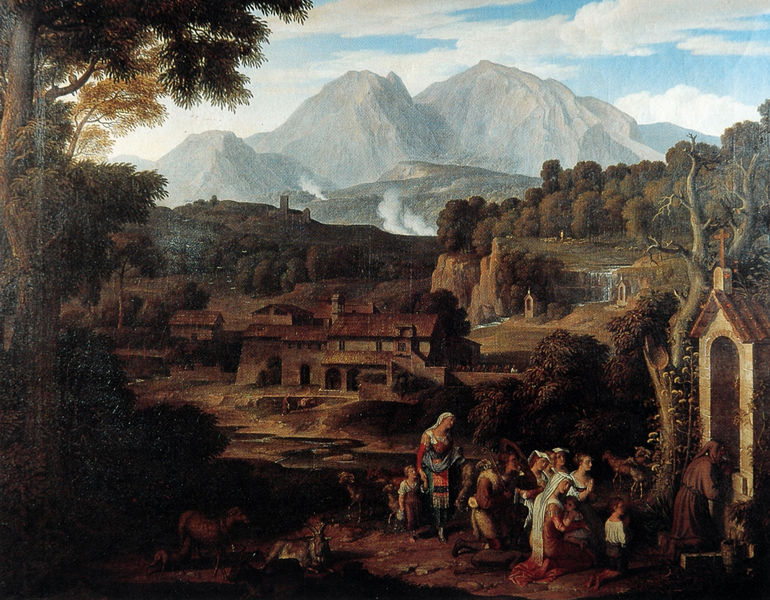
Titel: Das Kloster S. Francesco di Civitella mit Kreuzwegstationen
Künstler: Joseph Anton Koch
Standort: Chemnitz
Institution: Städtische Museen
Schlagwörter: baum, berg, blau, dunkel, felsen, gemälde, himmel, mann, schatten, wasser, weiß, wolken, bäume, fluss, frauen, grün, landschaft, menschen, ocker, stadt, blumen, braun, fenster, frau, grau, hintergrund, männer, strasse, szene, anlage, dach, gebäude, gras, haus, hund, rasen, rot, tier, tiere, weg, wiese, wolke, leute, wand, stein, steine, öl, bach, baumstamm, erde, felder, ferne, häuser, hügel, natur, weite, gewässer, kirche, qualm, rauch, land, kutte, familie, kind, kontrast, tal, wald, wasserfall, brunnen, kinder, turm, bewölkt, trocken, berge, gebirge, gipfel, hang, dorf, dächer, bergkette, nebel, kuh, bauernhof, hütten, idylle, dampf, blue, church, men, oil, people, white, women, dress, gray, green, painting, woman, yellow, wandmalerei, brown, perspective, ruine, schaf, burg, kreuz, religion, denkmal, festung, wälder, knien, leinwand, beten, gebet, altar, sonntag, smoke, hirsch, hügelig, clouds, karg, man, sky, tree, brauntöne, knieend, kniend, andacht, priester, building, house, landscape, mountain, mountains, nature, bauernhaus, kapelle, houses, roof, trees, village, mönch, menschengruppe, child, konche, plants, maria, anbetung, betend, christen, schafe, shadow, dogs, ziege, schrein, koch, cross, baumstumpf, wanderung, kaputze, children, door, town, kapuze, ziegen, kreuzgang, wolkenhimmel, human, marterl, madonna, leaves, prayer, buildings, scale, liht, shoes, monk, kinien, medieval, schäden, pilger, steam, hung, baby, canvas, sheep, chimney, wallfahrt, humans, waterfall, tan, kneeling, narrative, bow, beoge, drauen, frfauen, himmeöl, kindr, priesterkutte, önch, praying, chapel, danken, curch, scenery, peole, deep, tree trunk, worship, villagers, religios, cildren, towns, religiious, forgeround, coulis, coulisis, sxcale